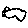
Label: cloud